Question: First of all, I am an EXTREMELY newbie in the PHP world.
So I wanted to run a PHP web site in OSX installing <URL>.
After that, I went to my terminal and I just type 'php' (just to see what happends), but it opens a kind of text editor that I cant exit:

How can I close such thing?
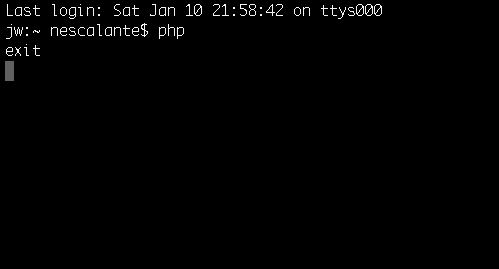
Answer: You have to type + to exit.